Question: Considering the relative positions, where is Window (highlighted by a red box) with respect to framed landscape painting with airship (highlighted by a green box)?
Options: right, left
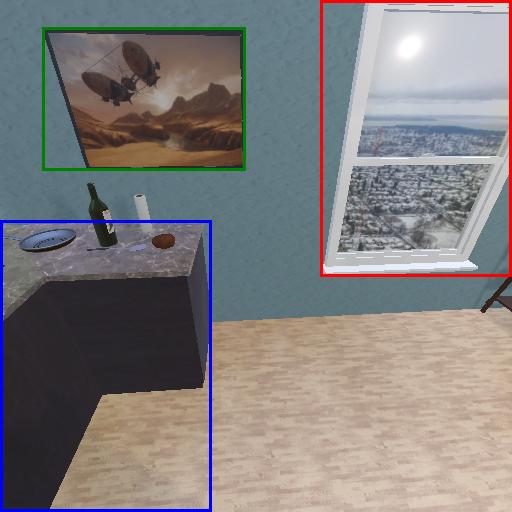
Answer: right